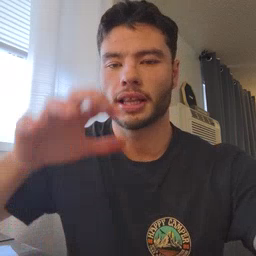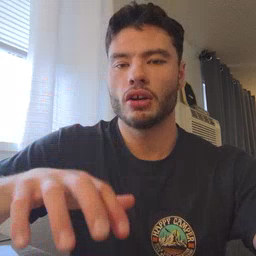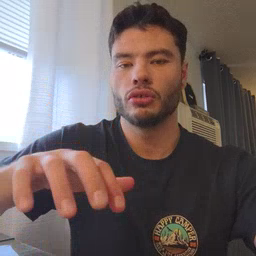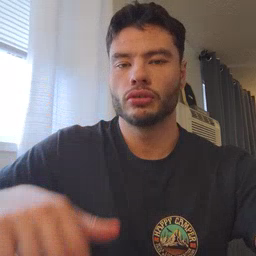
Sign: alligator